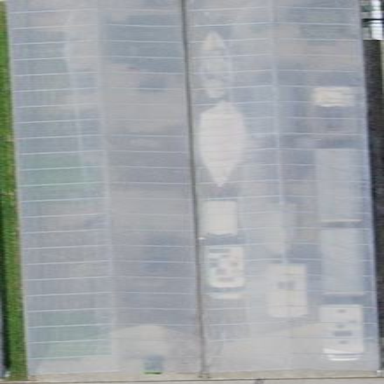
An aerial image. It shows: Greenhouse.